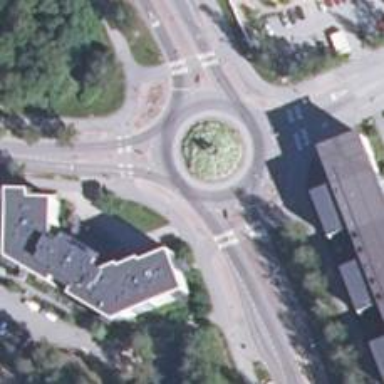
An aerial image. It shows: Secondary road with asphalt surface leading to roundabout.